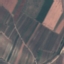
Label: PermanentCrop